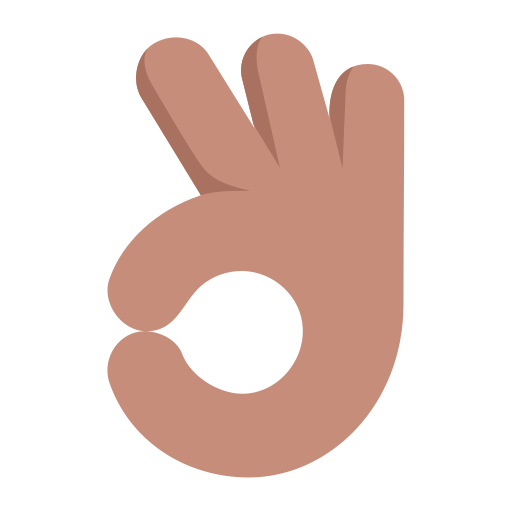
ok hand flat